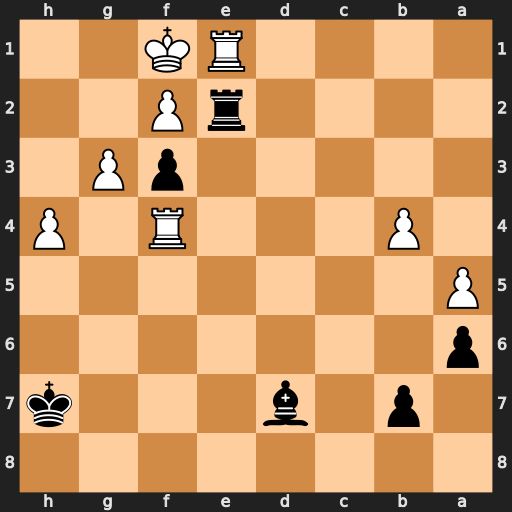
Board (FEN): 8/1p1b3k/p7/P7/1P3R1P/5pP1/4rP2/4RK2
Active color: b
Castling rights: -
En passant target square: -
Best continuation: Bh3+ Kg1 Rxe1+ Kh2 Bg2 Rxf3 Bxf3